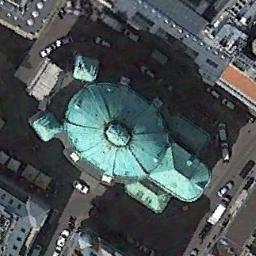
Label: church